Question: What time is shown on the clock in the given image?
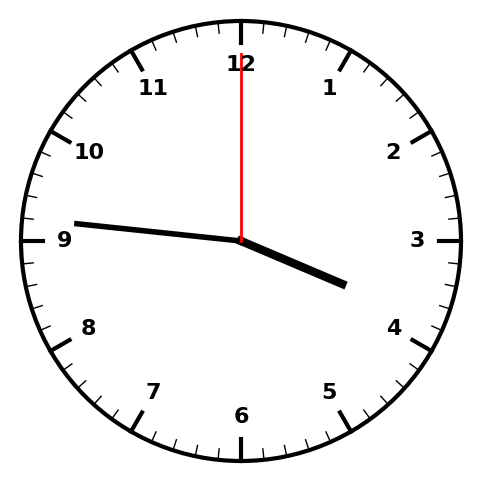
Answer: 03:46:00